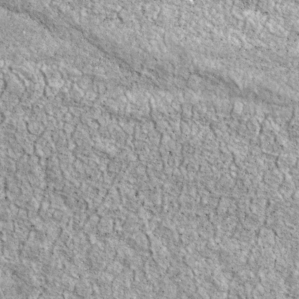
Label: non_frost